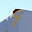
Label: 9